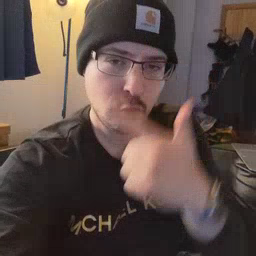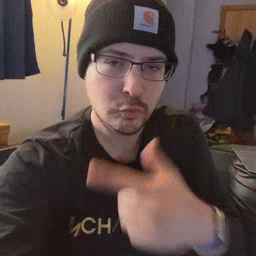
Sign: brother